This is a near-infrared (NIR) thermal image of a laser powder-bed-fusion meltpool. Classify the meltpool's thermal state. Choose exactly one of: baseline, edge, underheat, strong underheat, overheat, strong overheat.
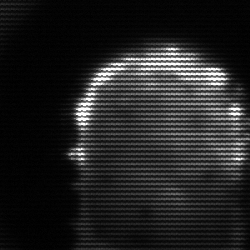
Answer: baseline